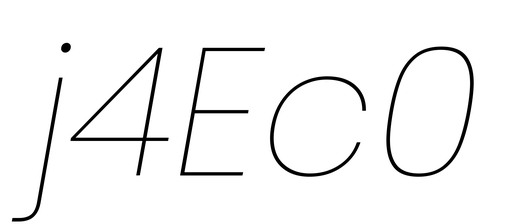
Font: Poppins-ThinItalic